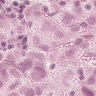
Metastatic tissue present: yes